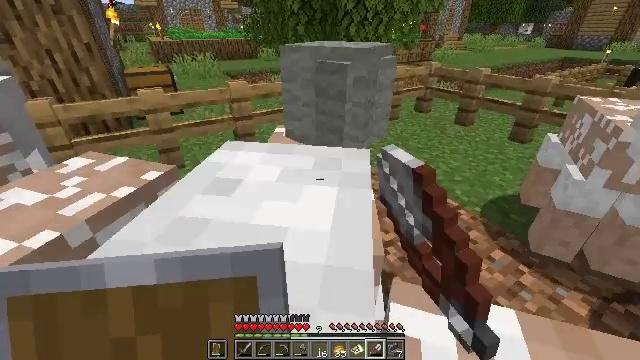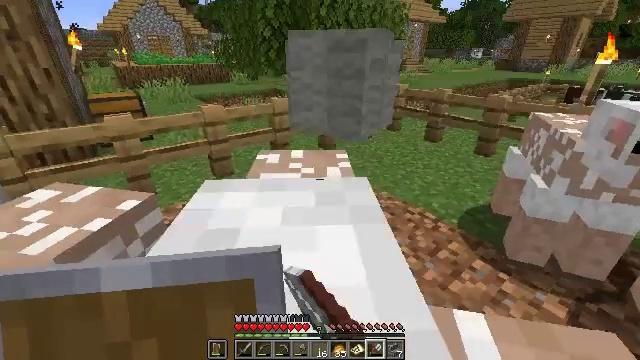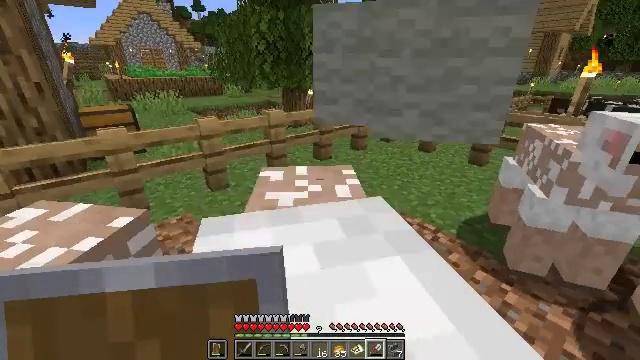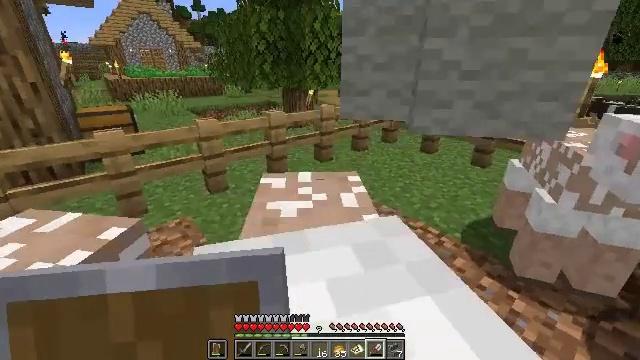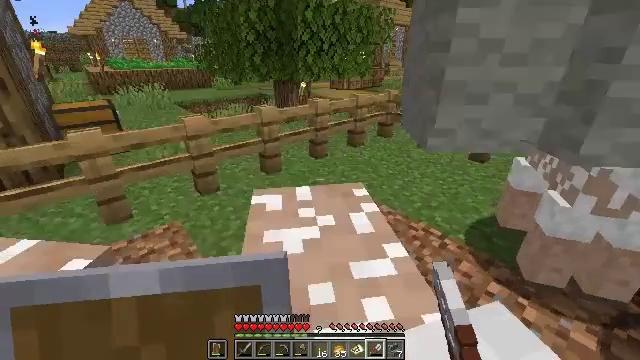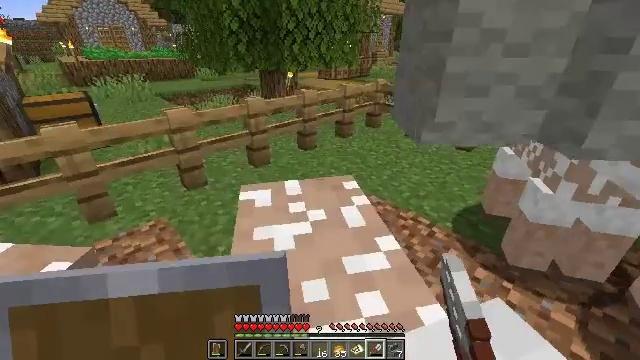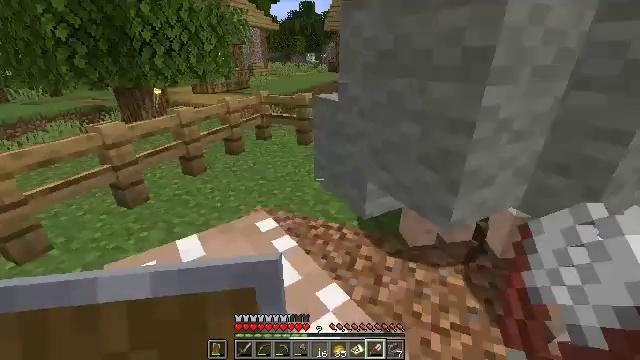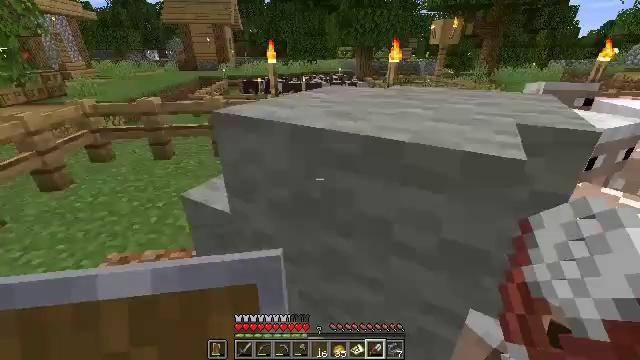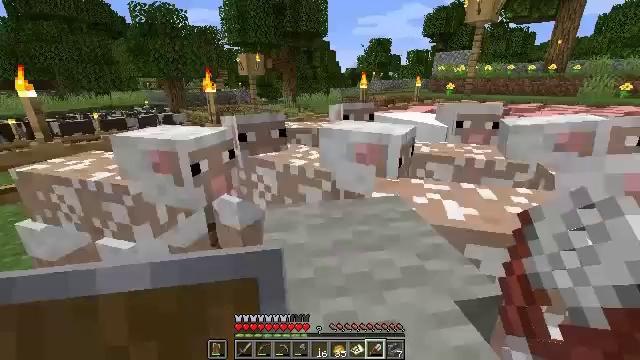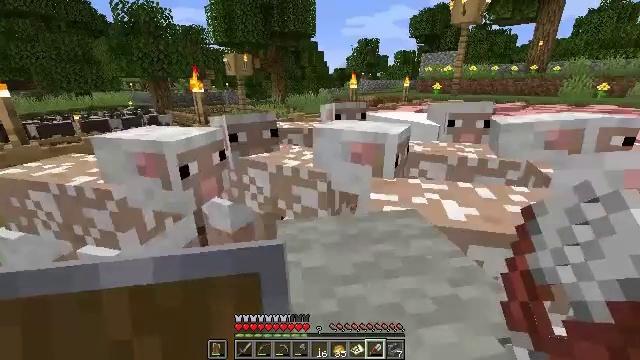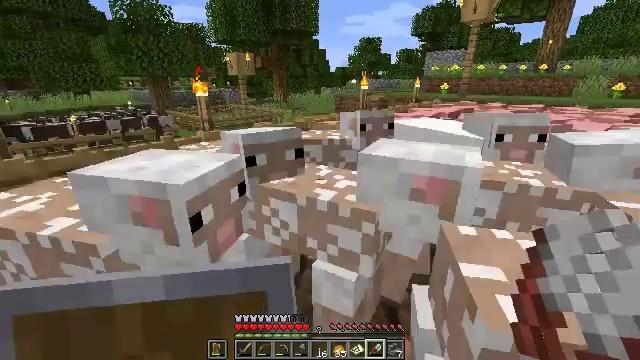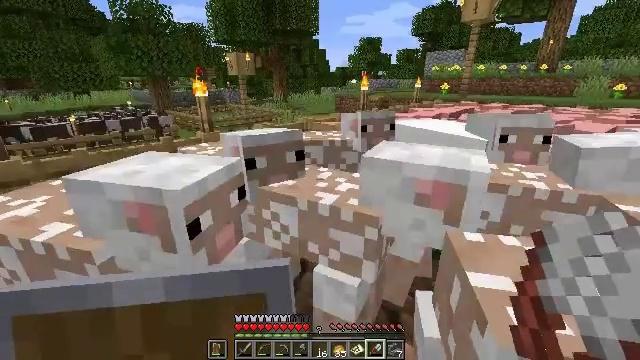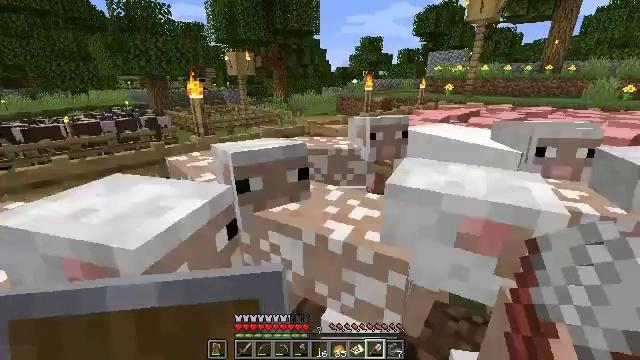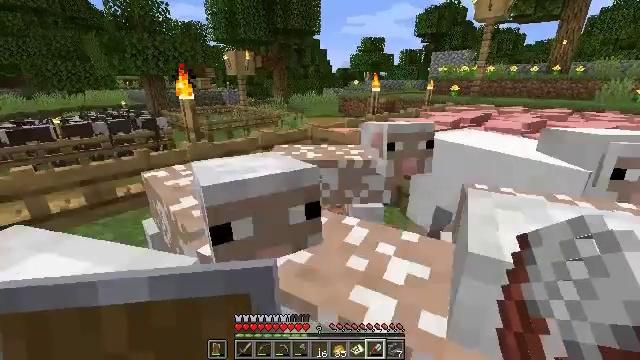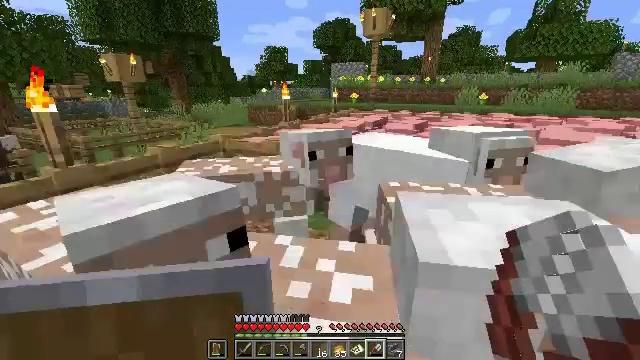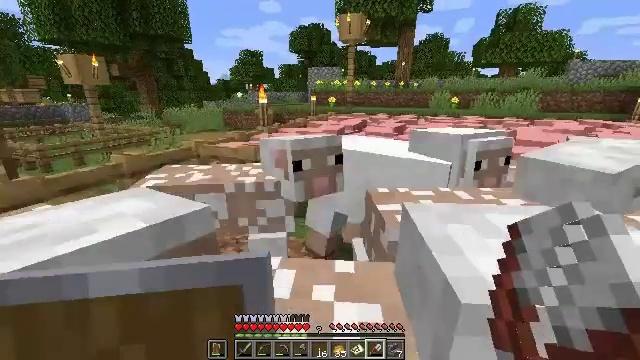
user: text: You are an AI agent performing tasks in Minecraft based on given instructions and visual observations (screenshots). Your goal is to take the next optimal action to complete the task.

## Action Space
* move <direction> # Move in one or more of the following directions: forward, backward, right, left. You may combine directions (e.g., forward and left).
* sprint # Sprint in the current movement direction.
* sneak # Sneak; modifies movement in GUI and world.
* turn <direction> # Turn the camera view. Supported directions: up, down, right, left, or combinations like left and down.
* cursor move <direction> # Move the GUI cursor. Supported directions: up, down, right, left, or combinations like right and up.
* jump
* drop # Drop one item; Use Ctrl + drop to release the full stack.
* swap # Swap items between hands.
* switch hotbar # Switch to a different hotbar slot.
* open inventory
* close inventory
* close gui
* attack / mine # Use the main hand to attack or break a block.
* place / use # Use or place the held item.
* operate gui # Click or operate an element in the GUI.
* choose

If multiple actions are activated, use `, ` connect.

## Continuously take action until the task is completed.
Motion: motion action
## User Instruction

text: Combine wool and a stick on the crafting table to make a blue banner.
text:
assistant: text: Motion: turn right and up
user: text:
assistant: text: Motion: move forward, turn right and up
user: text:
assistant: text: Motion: move forward
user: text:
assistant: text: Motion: move forward, turn right and down
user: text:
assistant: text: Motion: move forward, turn right and down
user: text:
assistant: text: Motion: move forward, turn right and up
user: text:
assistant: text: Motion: move forward, turn right
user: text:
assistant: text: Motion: move forward and move left, turn right and up
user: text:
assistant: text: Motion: move forward and move left, turn right
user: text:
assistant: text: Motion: move forward and move left
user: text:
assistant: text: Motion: move forward
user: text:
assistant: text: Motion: move forward
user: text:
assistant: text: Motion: move forward
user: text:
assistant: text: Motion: move forward, turn right and up
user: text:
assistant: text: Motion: move forward, turn right
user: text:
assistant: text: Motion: move forward
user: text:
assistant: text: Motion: move forward, turn right and down
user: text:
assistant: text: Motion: move forward, turn right and down
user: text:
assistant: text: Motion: move forward, turn right and down, use / place
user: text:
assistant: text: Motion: turn right, use / place
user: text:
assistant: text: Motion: move forward, turn left and up
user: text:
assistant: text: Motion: move forward, turn left and up
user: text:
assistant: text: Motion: move forward, turn left
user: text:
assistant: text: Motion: move forward, turn left and down, use / place
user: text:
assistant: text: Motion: turn left and down, use / place
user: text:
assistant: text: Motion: use / place
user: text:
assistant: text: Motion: turn left and down, use / place
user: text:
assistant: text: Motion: turn left, use / place
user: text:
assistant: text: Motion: turn left and down
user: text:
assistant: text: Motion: no_op